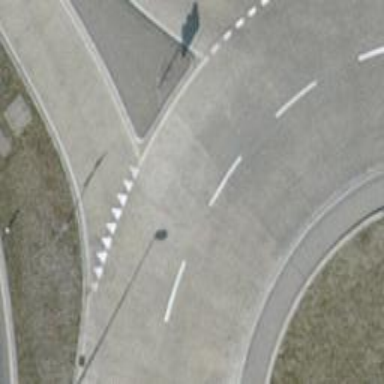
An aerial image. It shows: Road with "give way" sign.